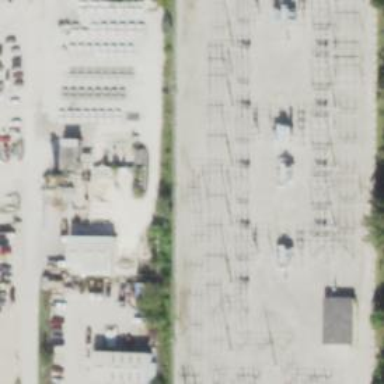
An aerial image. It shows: Switch used for power control.